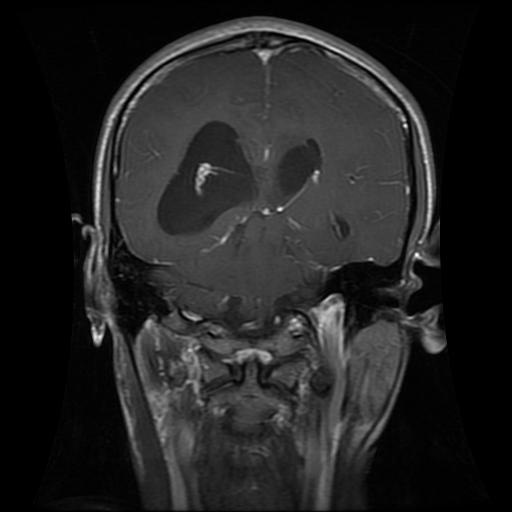
Label: glioma